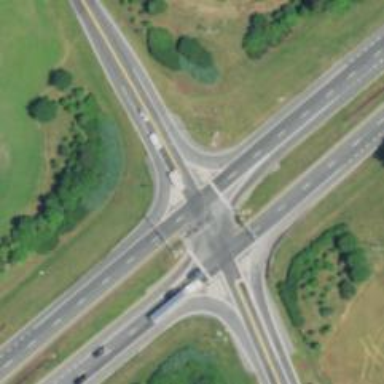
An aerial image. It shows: Trunk link highway.